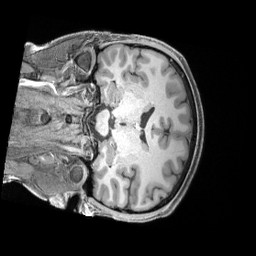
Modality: T1w
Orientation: coronal
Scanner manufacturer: siemens
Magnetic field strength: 3 T
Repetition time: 2.4 s
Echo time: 0.00228 s